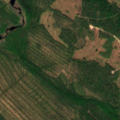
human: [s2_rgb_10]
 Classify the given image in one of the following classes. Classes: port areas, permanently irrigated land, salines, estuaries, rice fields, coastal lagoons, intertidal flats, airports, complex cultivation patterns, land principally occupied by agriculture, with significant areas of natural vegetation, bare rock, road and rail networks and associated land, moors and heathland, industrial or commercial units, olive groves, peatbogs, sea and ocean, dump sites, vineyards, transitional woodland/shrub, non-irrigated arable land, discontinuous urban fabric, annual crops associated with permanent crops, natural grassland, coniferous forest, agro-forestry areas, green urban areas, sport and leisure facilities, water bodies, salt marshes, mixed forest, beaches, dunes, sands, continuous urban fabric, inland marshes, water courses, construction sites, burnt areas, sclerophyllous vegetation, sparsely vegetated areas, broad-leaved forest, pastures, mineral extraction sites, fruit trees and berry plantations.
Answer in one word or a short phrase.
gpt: coniferous forest, mixed forest, transitional woodland/shrub